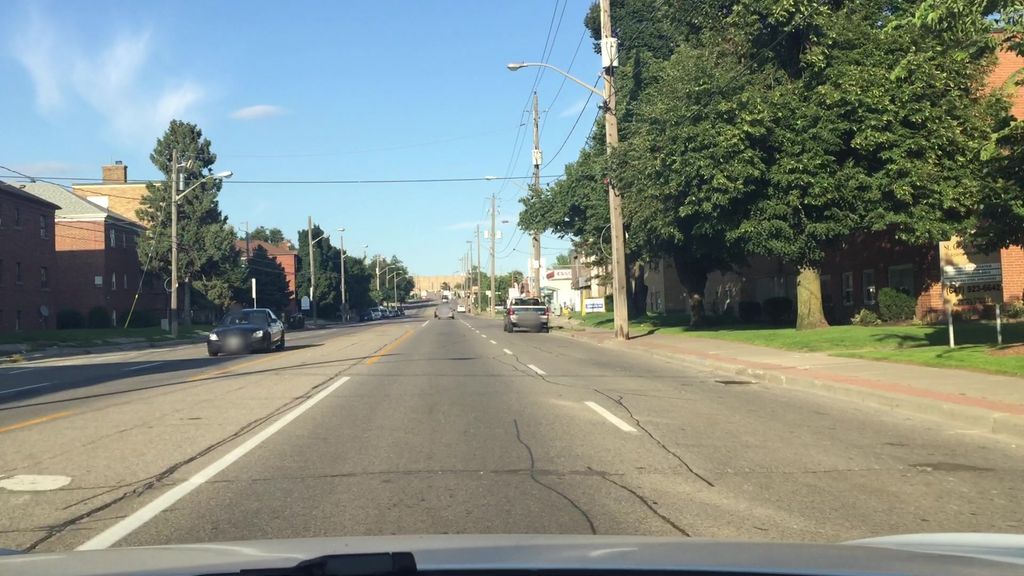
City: toronto